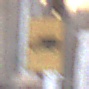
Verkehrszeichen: KFZZulaessigeGesamtmasse3Komma5TOhnePfeilsymbol
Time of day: MorningAfternoon
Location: Outdoor (Urban)
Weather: PartlyCloudy
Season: NotSpecified
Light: Natural